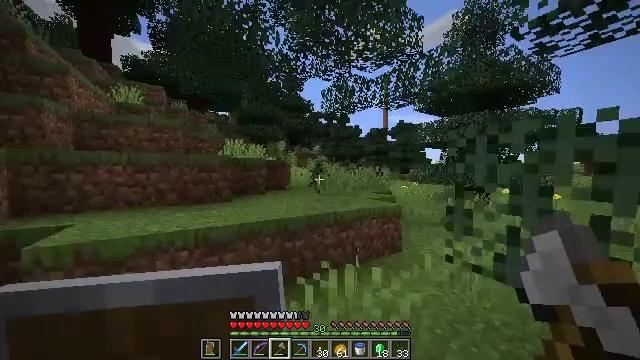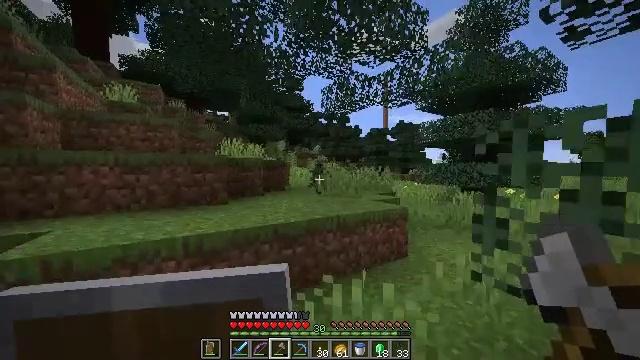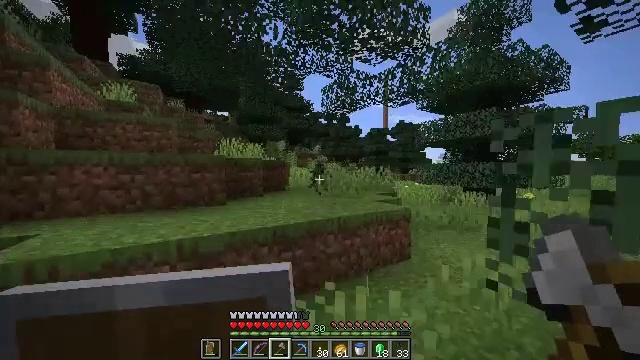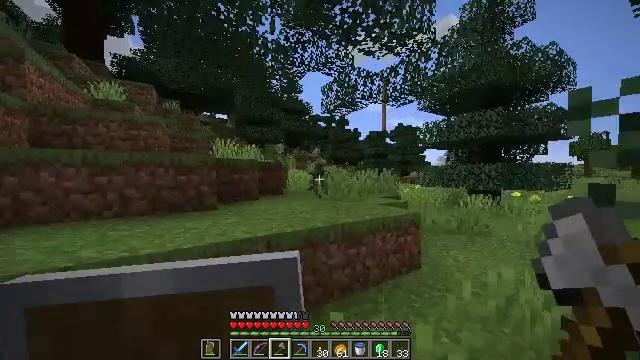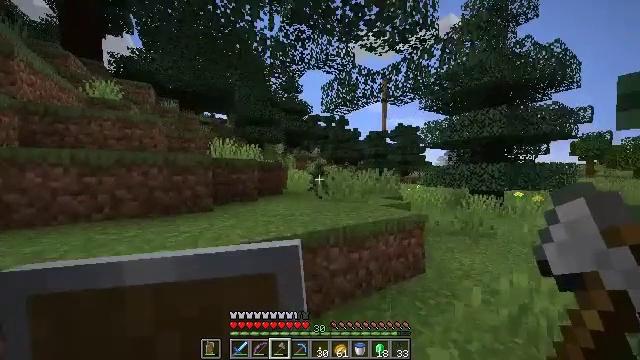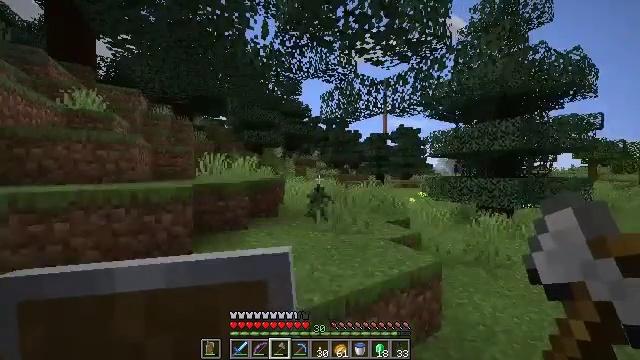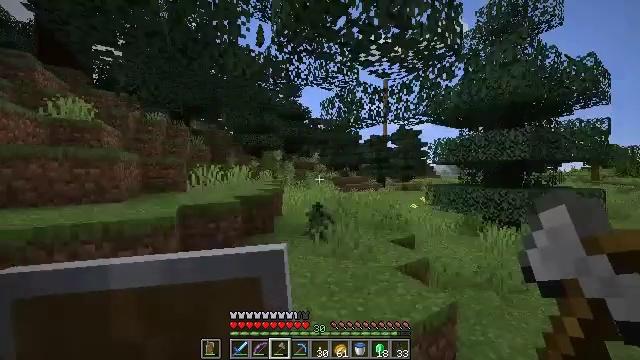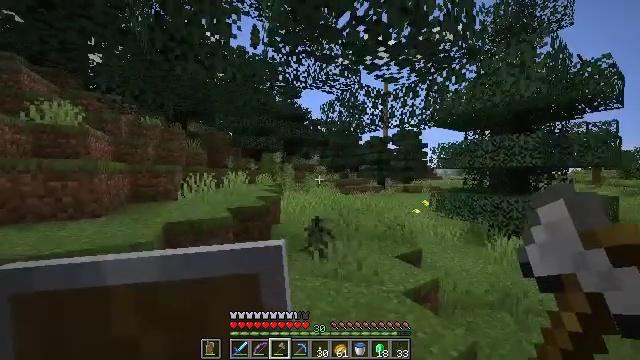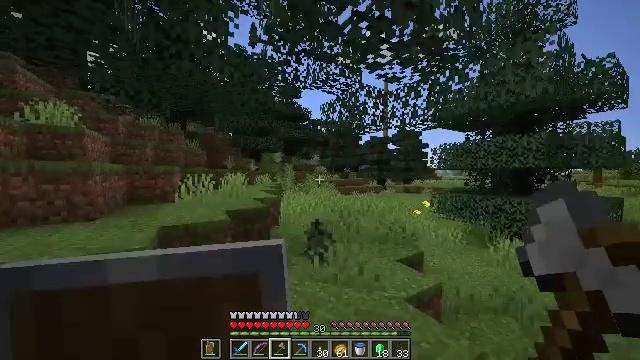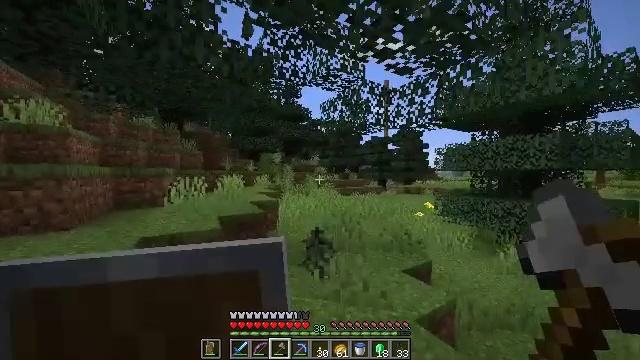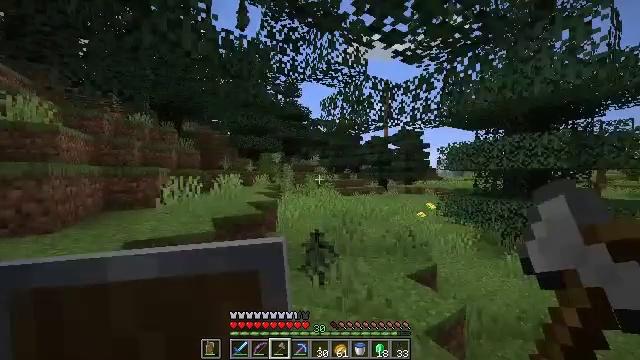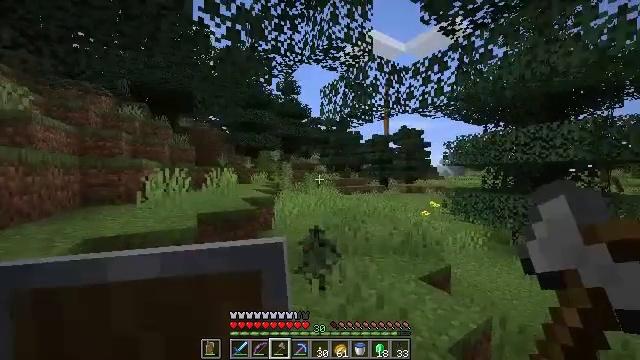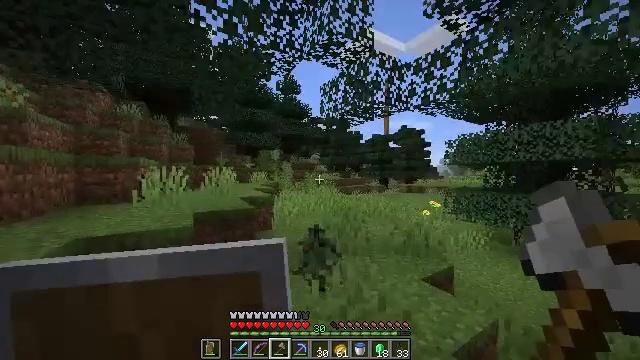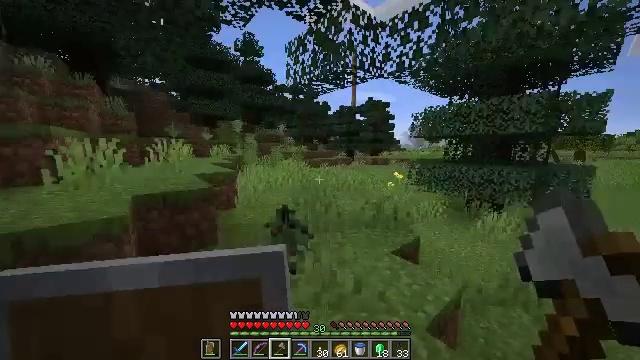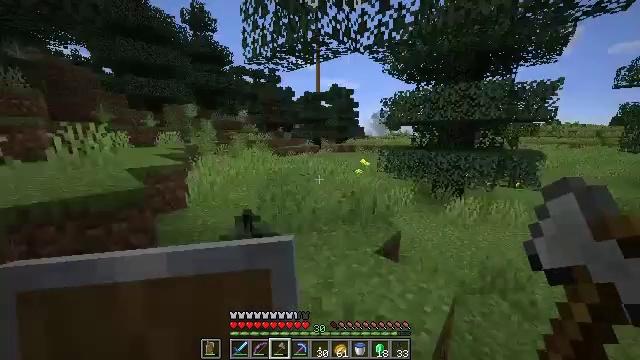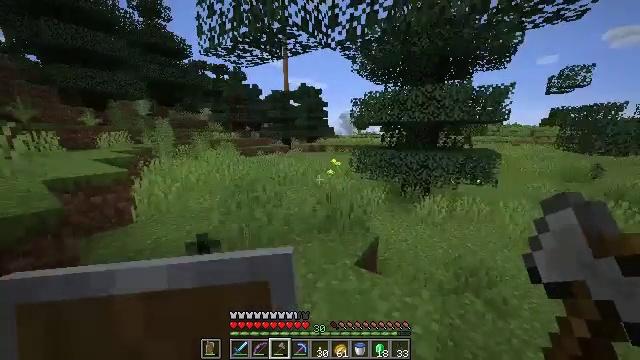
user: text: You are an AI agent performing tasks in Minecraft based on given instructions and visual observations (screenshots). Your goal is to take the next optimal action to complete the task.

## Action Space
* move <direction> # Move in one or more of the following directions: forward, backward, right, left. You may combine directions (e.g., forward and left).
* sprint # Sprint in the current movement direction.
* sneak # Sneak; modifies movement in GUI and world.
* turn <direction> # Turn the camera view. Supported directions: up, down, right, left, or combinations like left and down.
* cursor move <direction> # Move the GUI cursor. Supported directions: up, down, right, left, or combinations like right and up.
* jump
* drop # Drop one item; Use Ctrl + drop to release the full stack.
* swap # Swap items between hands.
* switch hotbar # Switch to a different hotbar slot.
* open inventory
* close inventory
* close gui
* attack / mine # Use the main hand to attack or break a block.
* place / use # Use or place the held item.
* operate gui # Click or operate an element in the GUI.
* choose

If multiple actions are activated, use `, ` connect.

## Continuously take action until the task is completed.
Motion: motion action
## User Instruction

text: Destroy the spruce leaves to get sticks and saplings.
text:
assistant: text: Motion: move forward
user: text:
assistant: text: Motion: move forward
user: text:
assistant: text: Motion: move forward
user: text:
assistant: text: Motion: move forward, jump
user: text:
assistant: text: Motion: move forward, jump
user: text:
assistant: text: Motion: move forward, jump
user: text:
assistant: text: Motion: move forward
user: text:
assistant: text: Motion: move forward
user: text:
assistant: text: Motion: move forward
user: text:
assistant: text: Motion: move forward
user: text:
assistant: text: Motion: move forward
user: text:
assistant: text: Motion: move forward
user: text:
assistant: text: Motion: move forward, turn right and down
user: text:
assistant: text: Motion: move forward, turn right and down
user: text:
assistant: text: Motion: move forward, turn right
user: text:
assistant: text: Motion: move forward, turn right
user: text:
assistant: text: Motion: move forward, turn right
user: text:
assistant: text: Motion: move forward, turn right
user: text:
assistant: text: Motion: move forward, turn right
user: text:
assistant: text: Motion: move forward, turn right and up
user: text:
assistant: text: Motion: move forward
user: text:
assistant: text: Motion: move forward
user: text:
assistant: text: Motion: move forward
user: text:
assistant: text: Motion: move forward, turn right, jump
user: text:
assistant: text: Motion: move forward, turn right, jump
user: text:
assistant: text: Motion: move forward, turn right
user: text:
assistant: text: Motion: move forward
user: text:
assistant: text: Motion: move forward
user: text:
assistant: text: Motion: move forward
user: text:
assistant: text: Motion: move forward